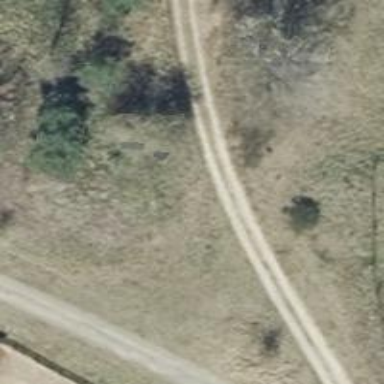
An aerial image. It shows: Sandy track road with grade3 tracktype.